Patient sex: M
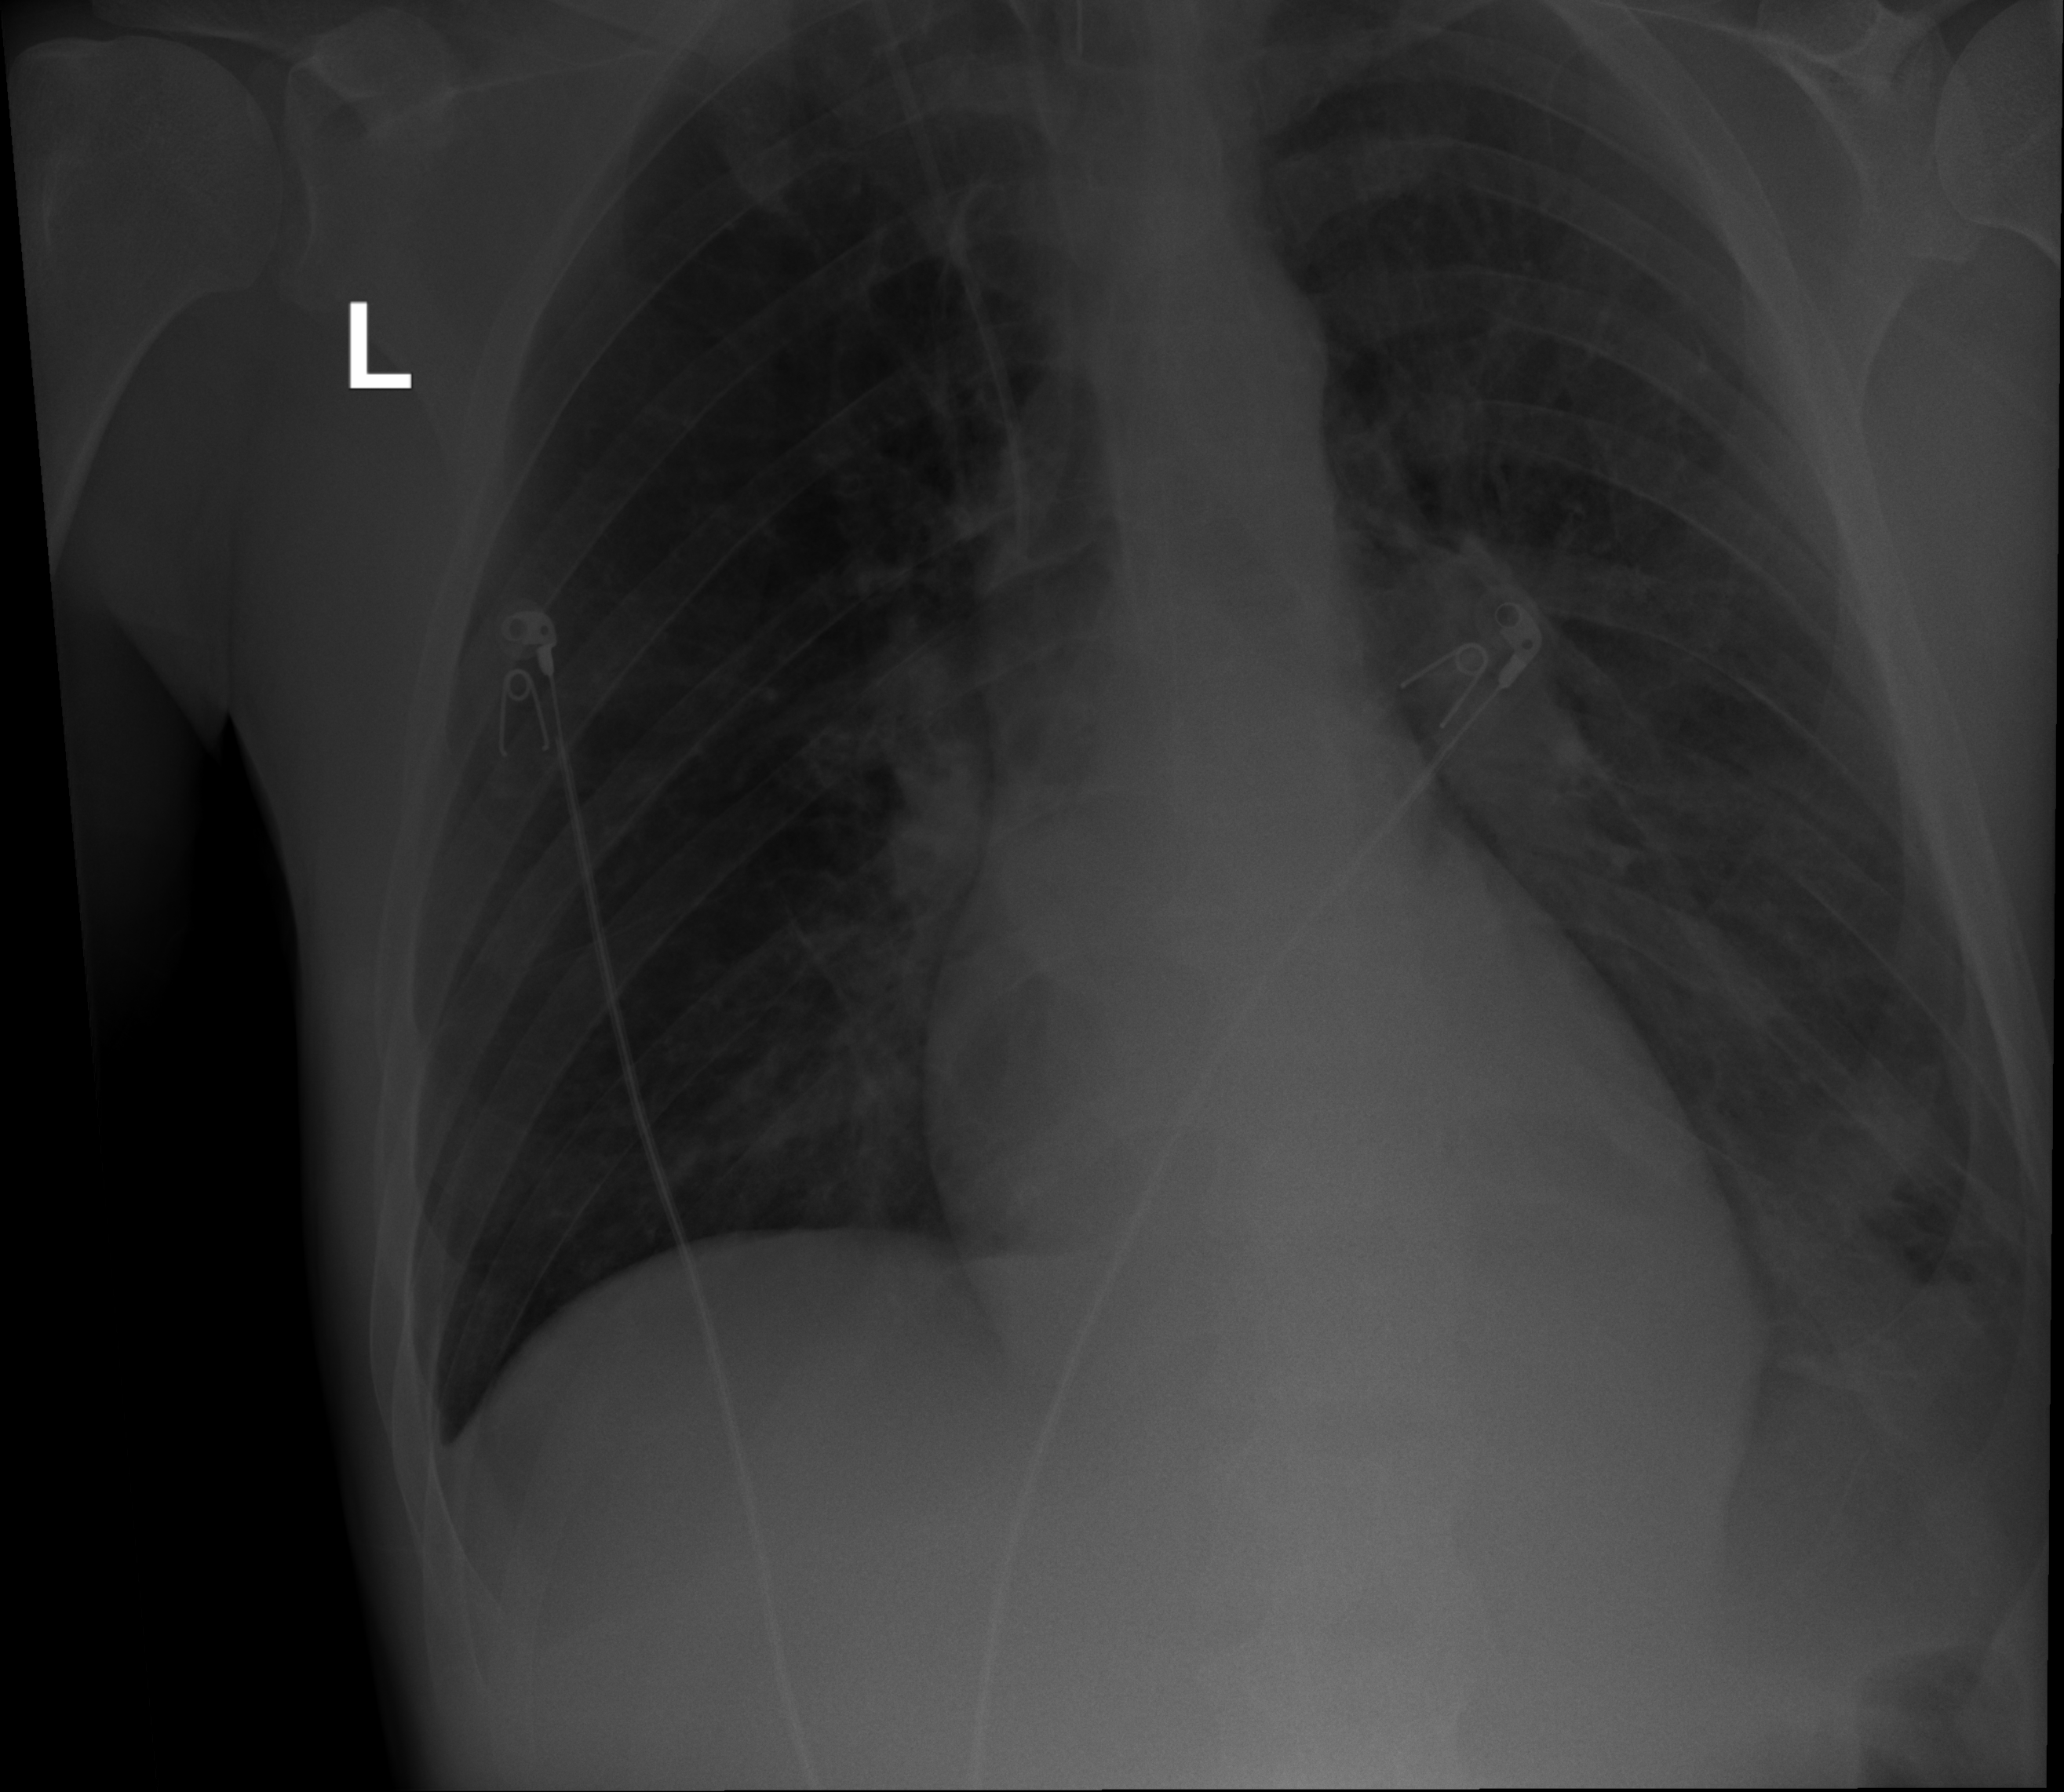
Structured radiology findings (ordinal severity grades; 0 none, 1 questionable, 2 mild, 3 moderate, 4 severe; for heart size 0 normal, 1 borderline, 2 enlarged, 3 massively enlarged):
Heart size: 0
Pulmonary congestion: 0
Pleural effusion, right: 0
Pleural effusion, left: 1
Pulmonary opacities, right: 0
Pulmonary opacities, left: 2
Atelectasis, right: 0
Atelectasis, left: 3